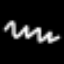
Label: squiggle